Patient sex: F
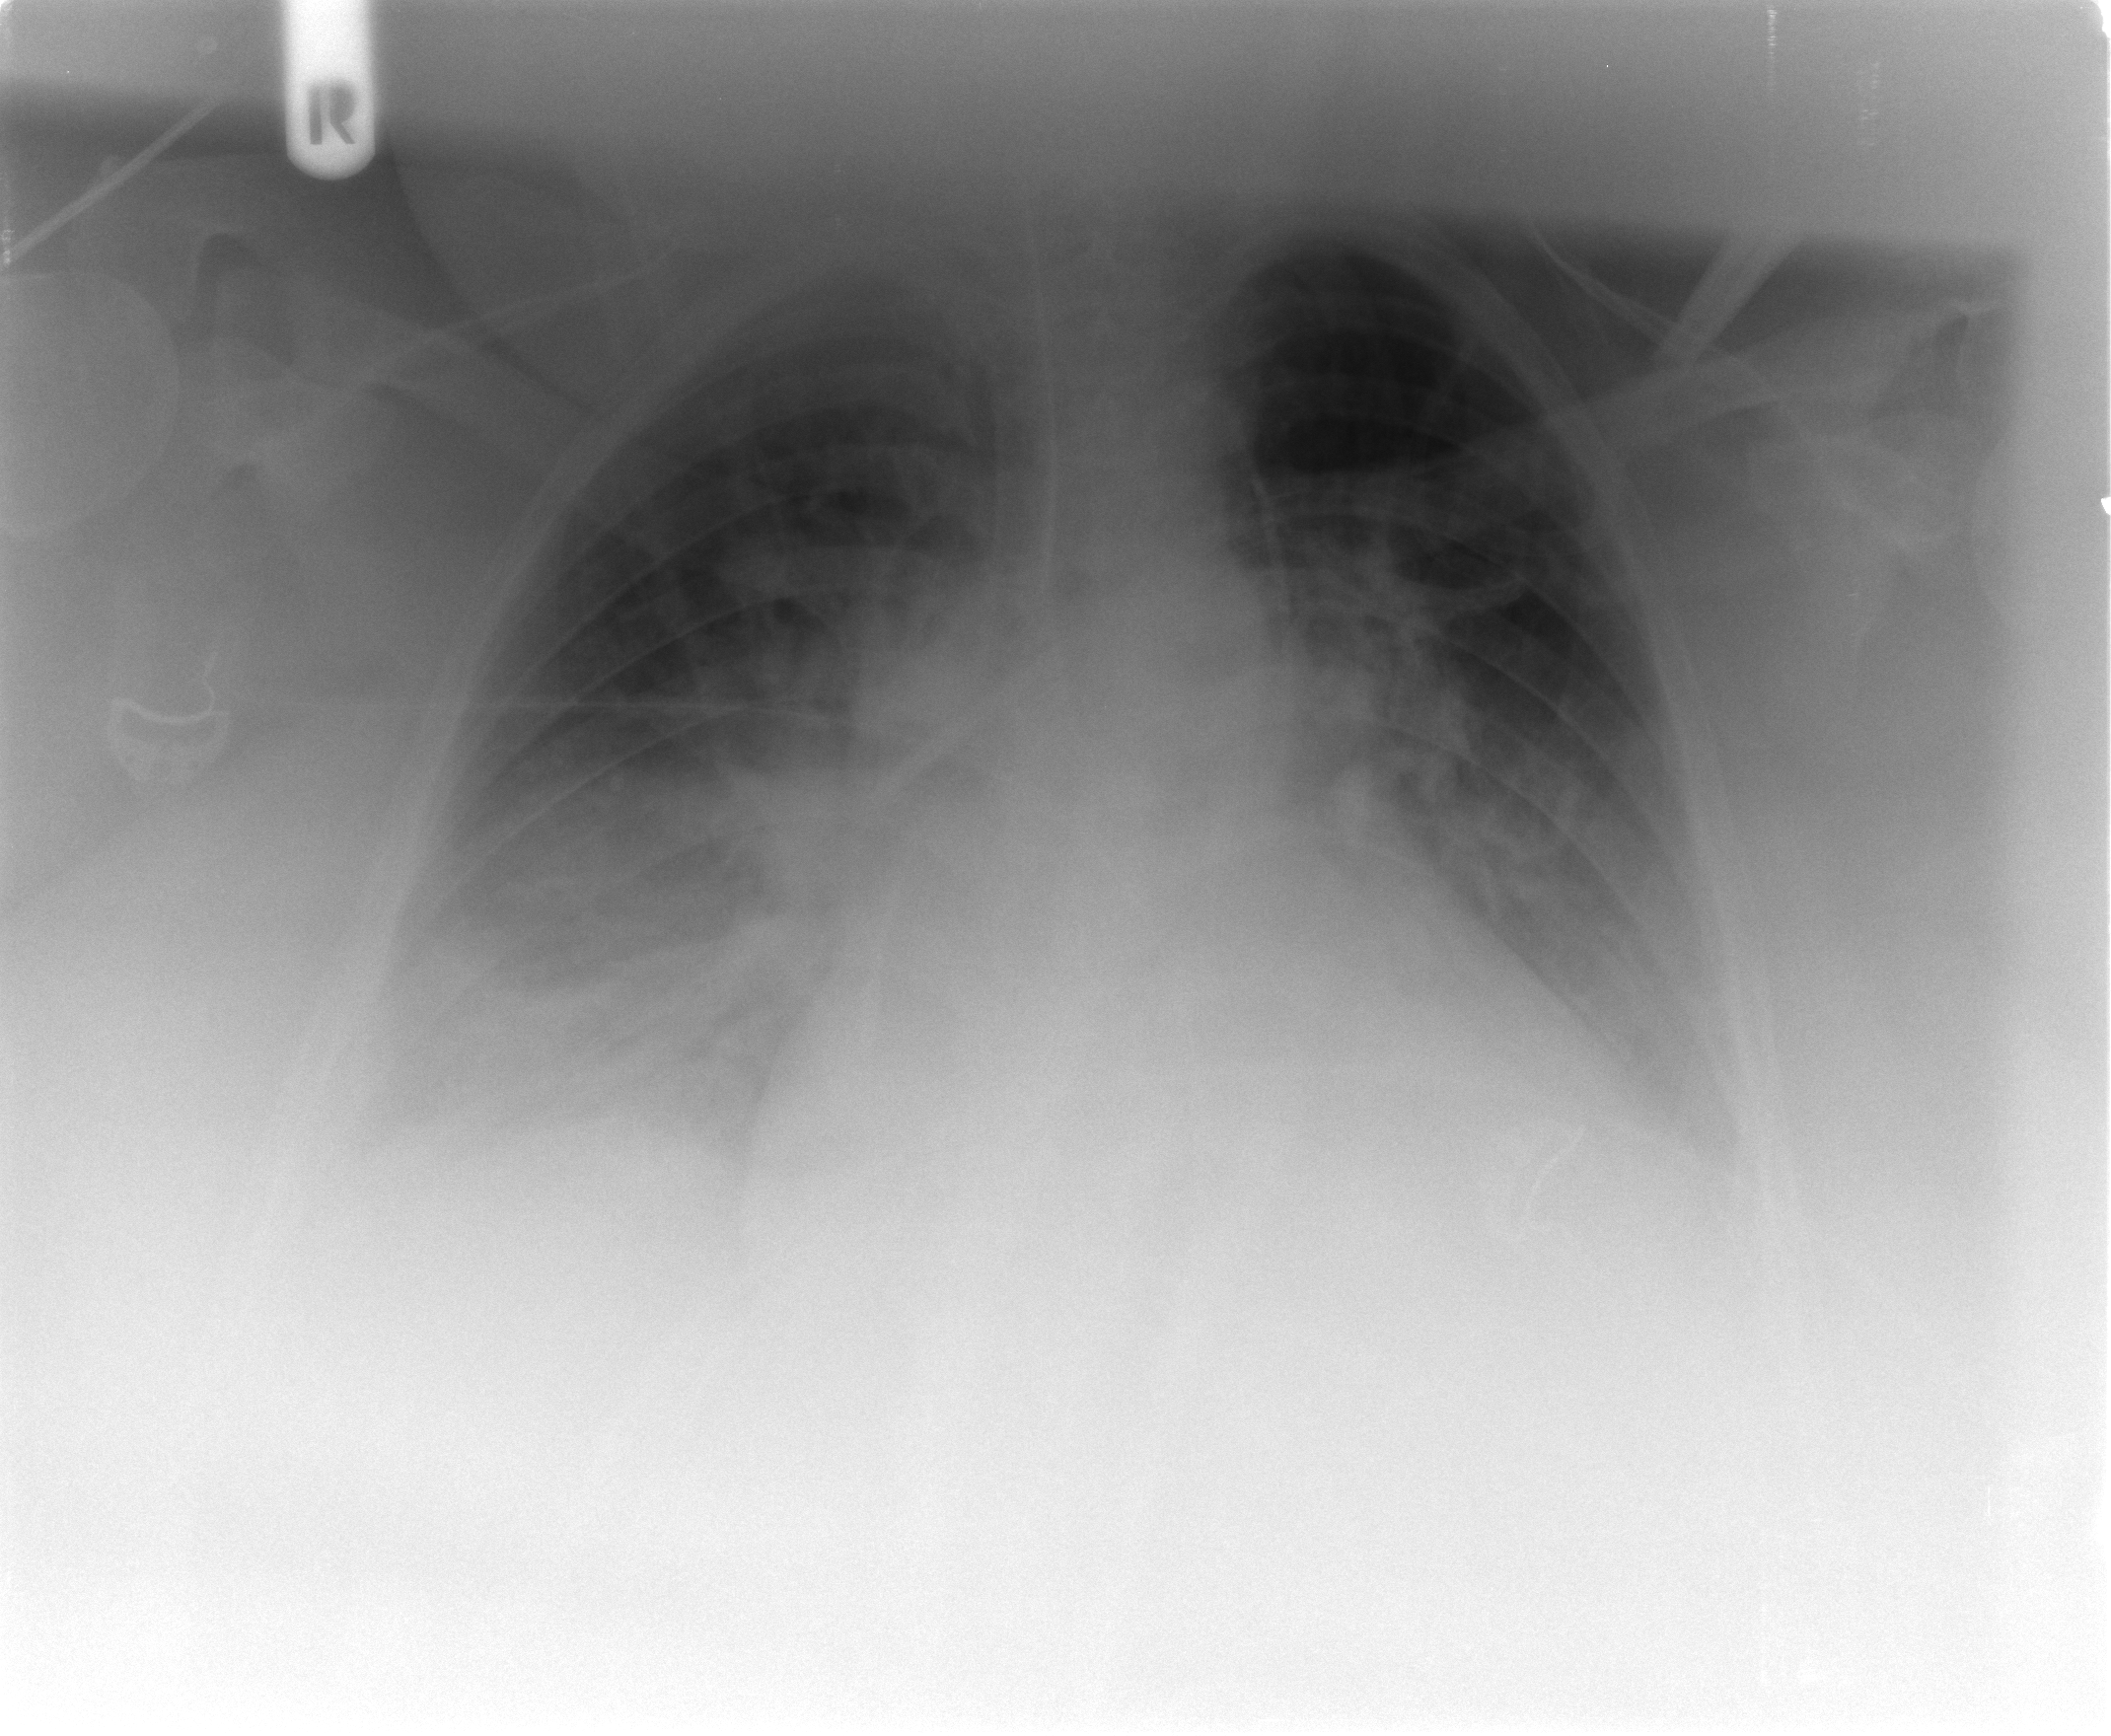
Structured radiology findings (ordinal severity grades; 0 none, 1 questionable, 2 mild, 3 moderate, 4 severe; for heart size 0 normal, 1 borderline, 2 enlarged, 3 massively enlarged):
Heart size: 2
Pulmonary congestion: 2
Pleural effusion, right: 2
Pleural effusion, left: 2
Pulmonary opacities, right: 3
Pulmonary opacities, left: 2
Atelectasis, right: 2
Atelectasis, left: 2